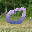
Label: 0